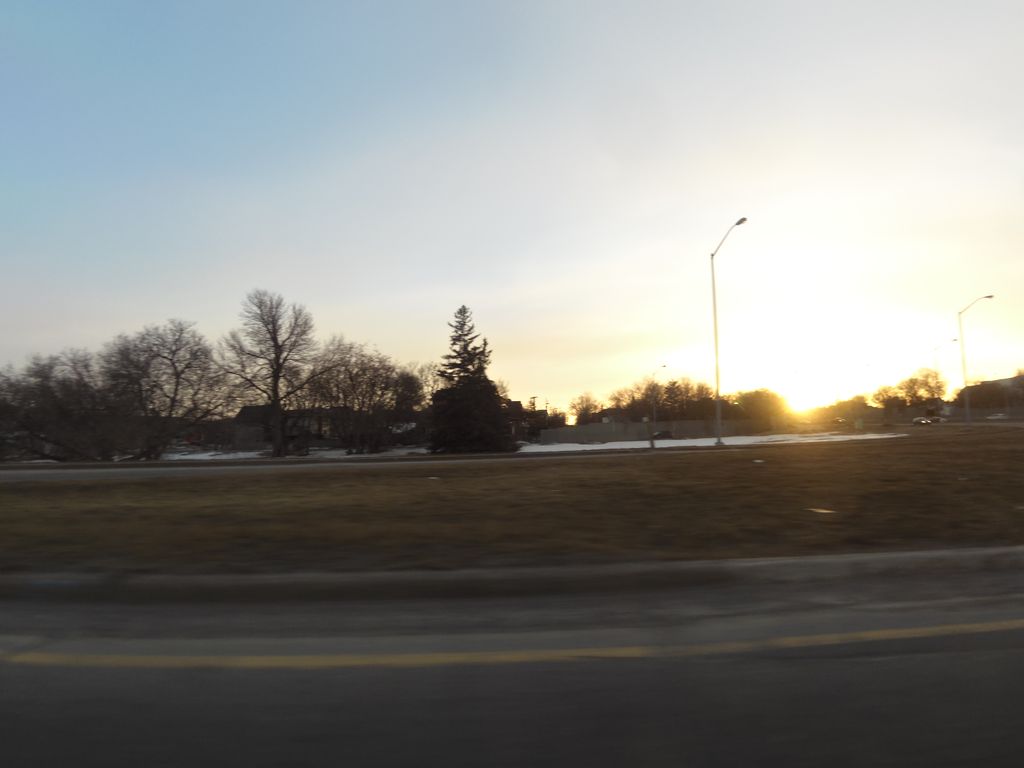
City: ottawa-gatineau